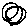
Label: circle